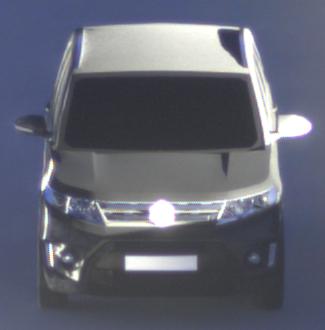
Make: Suzuki
Model: Vitara 1.6
Detailed model: Vitara (LY)
Model produced from: 2015/04
Model produced until: 2018/08
Doors: 5
Color: black
Road condition: dry road
Daytime: sunrise or sunset
Contrast: high contrast